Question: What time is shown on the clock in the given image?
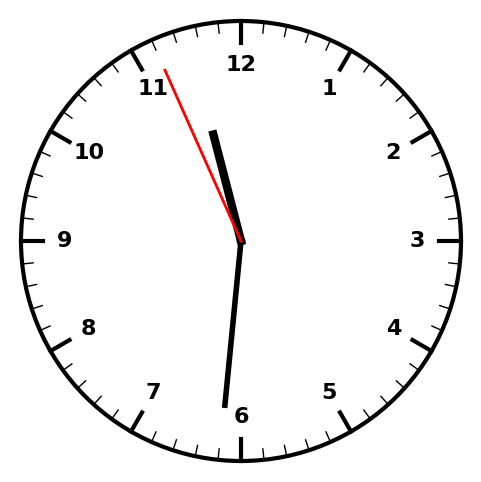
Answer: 11:30:56